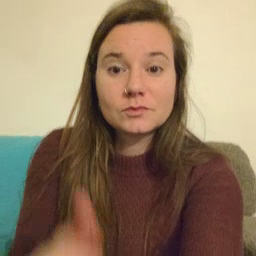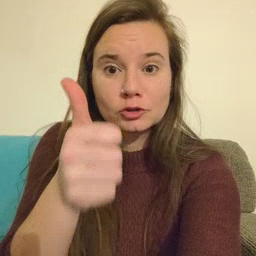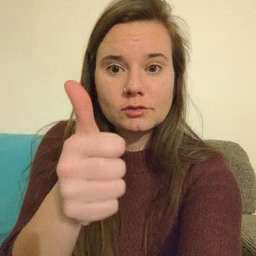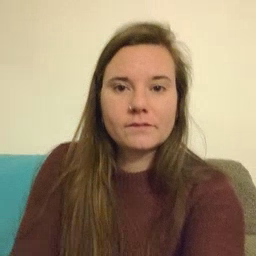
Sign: yourself